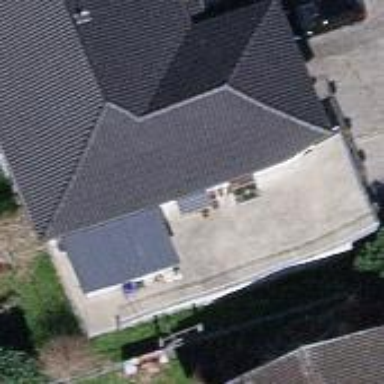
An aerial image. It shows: View of roof edge.